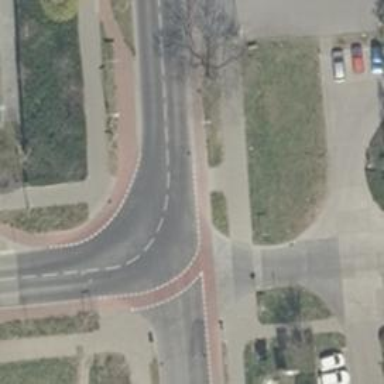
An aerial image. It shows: Uncontrolled crossing along footway.